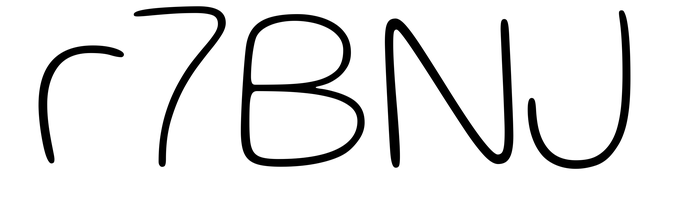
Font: Gluten_Thin